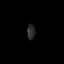
Tissue: lung
Cell type: Endothelial cells
Senescence score: 0.5942
Nuclear area (px): 122
Mean DAPI intensity: 41.648